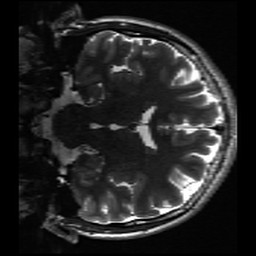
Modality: inplaneT2
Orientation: coronal